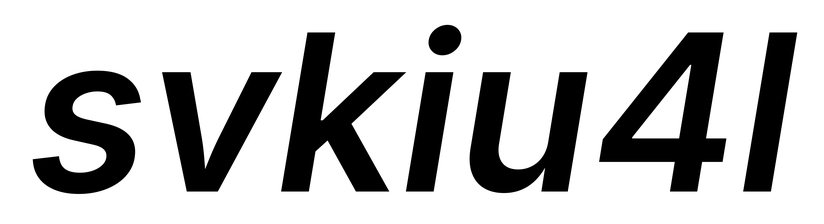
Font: Inter-Italic_SemiBold_Italic